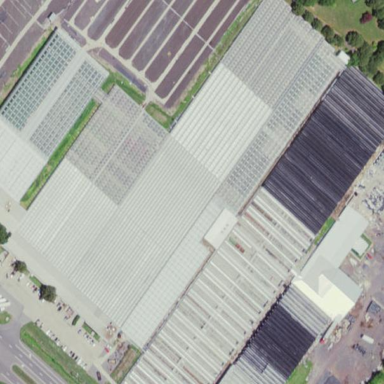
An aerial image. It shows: Greenhouse used for horticulture.